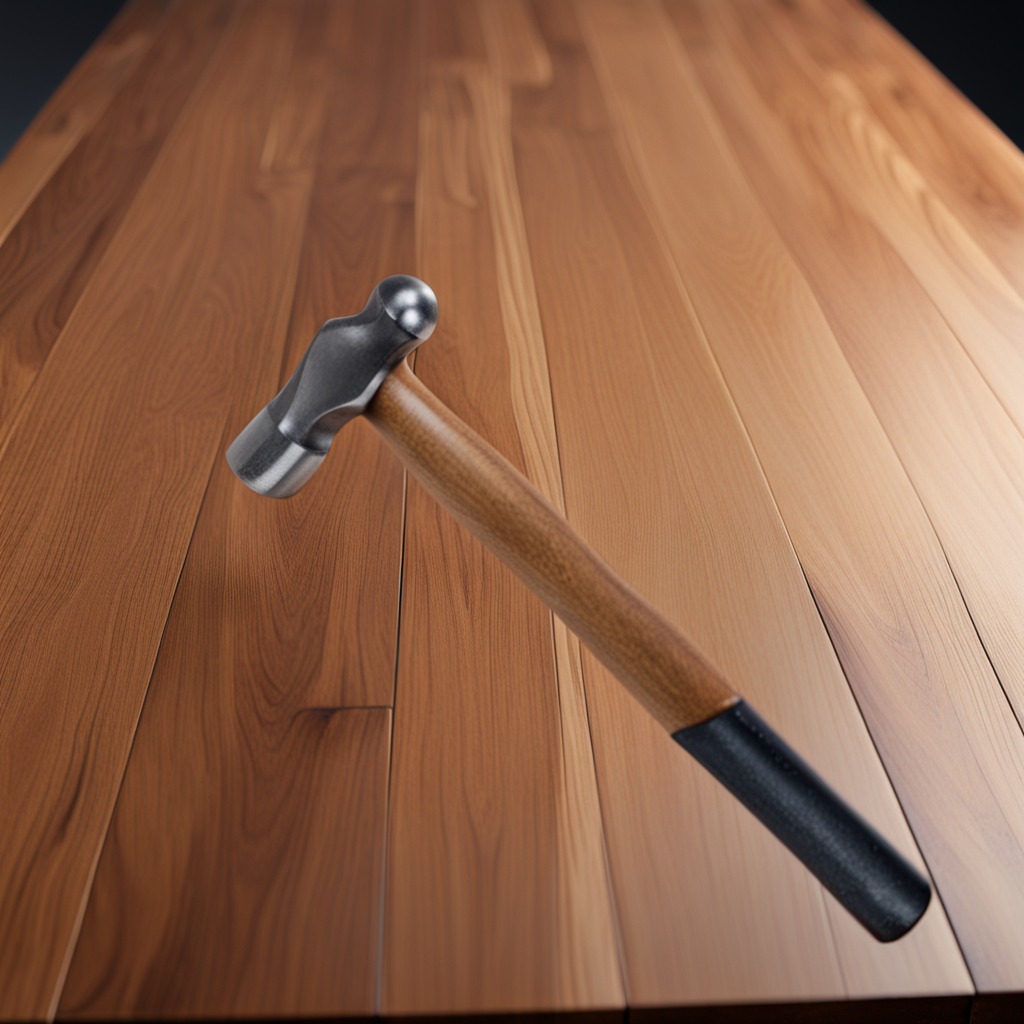
A hammer is lying on the wooden table in a carpentry studio rich wood textures side lighting.